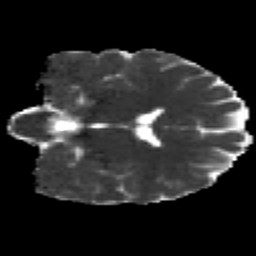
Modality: MD
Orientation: coronal
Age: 27
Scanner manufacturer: siemens
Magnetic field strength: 3 T
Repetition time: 2.2 s
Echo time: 0.084 s